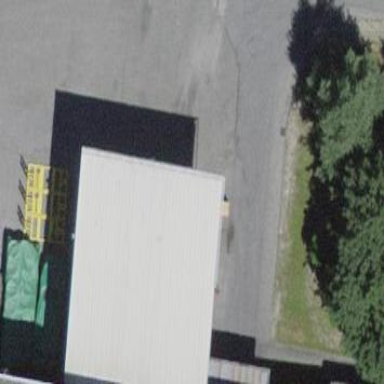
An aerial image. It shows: View of roof of building.